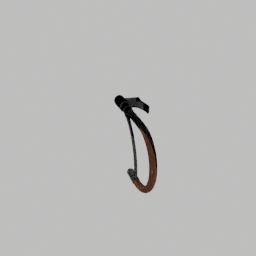
Label: appliances